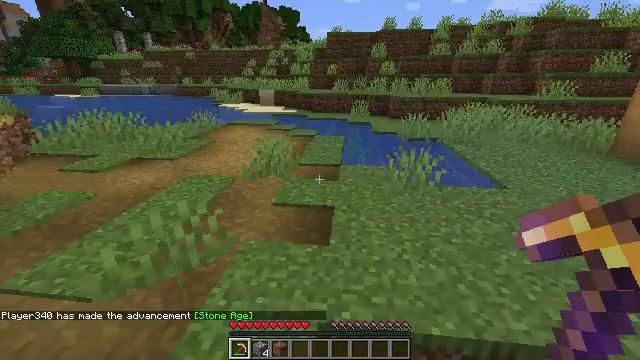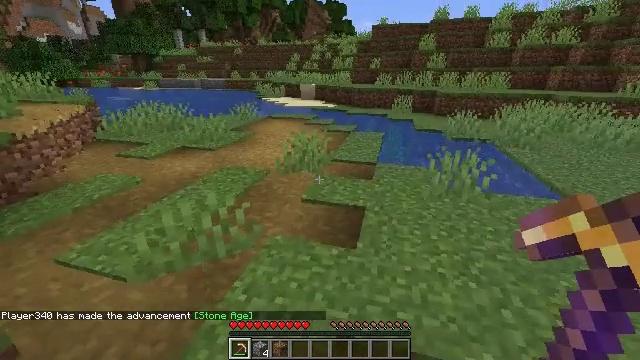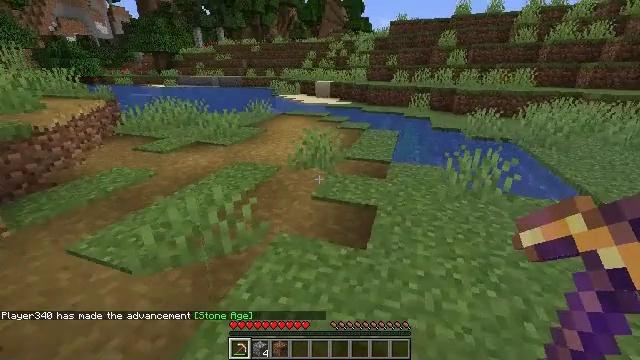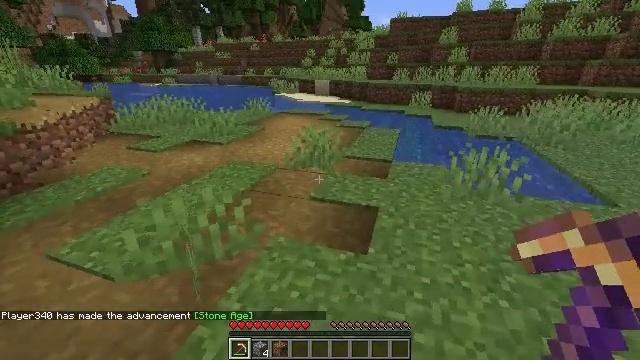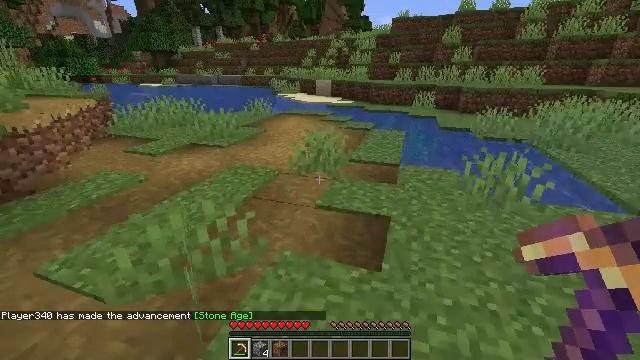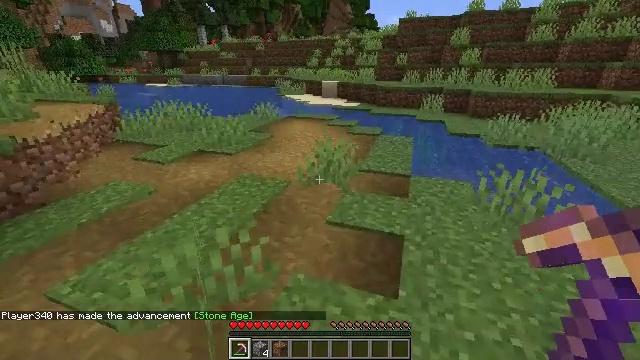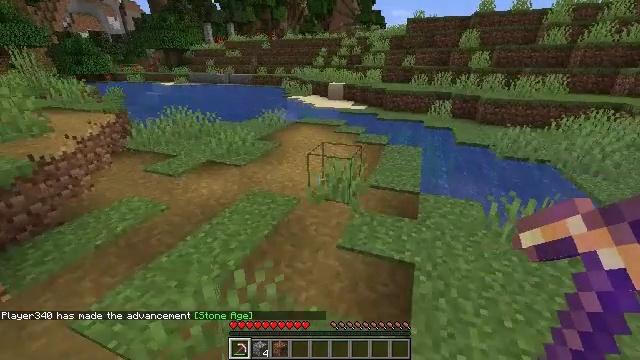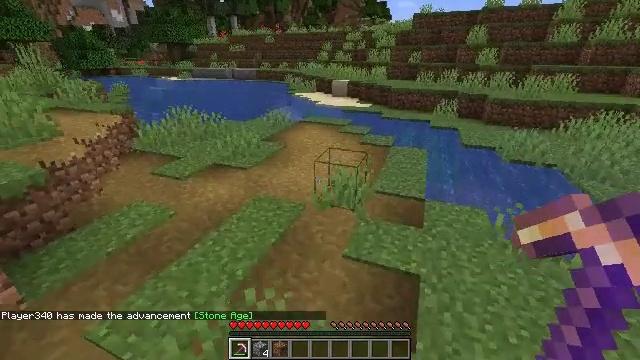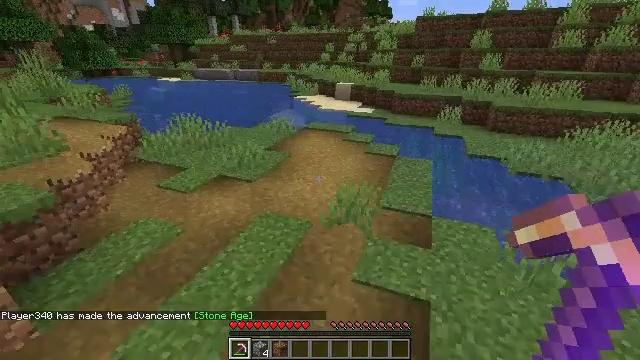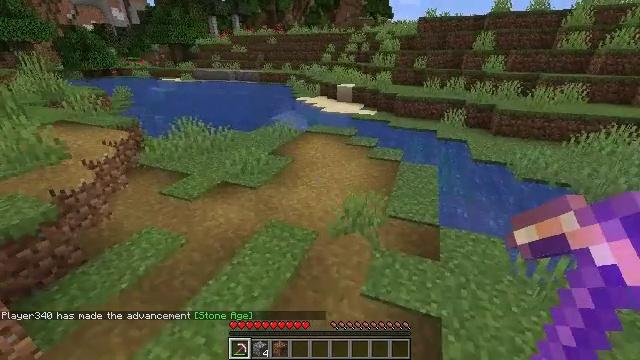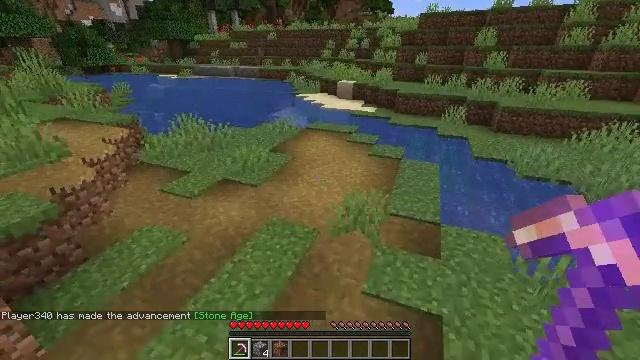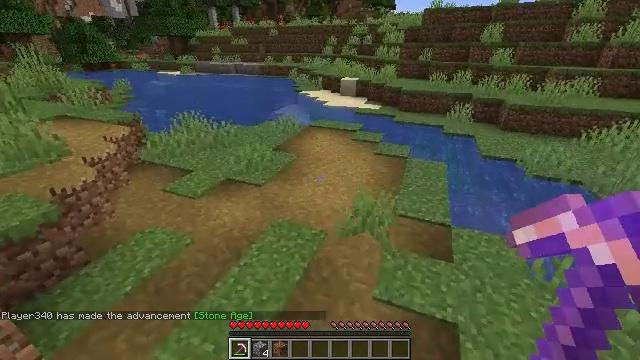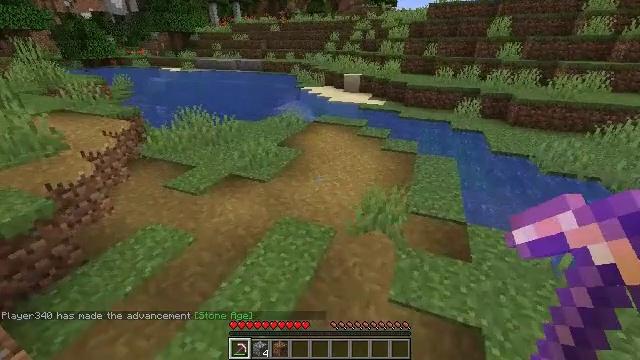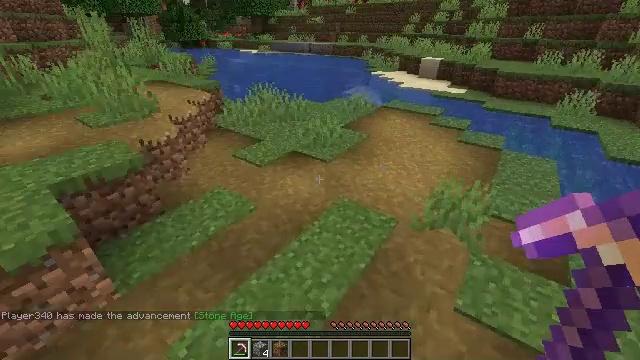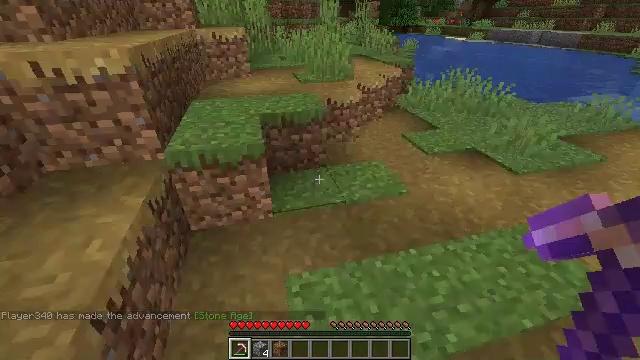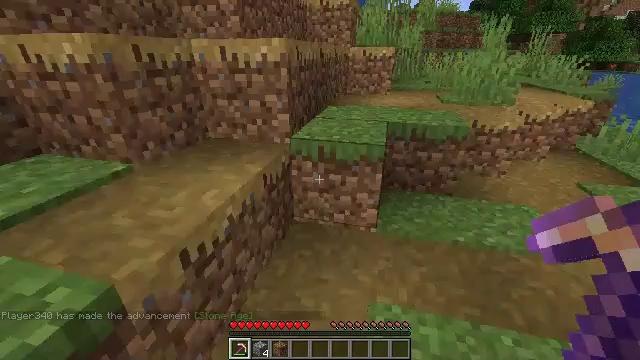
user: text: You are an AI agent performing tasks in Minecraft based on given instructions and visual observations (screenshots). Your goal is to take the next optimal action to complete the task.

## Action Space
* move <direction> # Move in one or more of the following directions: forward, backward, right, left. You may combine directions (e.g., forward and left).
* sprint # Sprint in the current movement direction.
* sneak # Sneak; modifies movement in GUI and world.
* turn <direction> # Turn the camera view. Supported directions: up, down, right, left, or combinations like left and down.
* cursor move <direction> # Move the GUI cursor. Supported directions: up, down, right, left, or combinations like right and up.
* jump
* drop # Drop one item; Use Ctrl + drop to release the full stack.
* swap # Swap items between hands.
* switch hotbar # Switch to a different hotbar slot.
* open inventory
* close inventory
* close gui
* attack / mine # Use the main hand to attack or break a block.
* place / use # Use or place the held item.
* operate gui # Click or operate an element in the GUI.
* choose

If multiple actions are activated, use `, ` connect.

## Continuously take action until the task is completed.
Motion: motion action
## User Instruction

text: Gather stripped oak wood for building.
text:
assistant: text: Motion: move forward and move left, turn left and down, jump
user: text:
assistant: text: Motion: move forward and move left, turn left, jump
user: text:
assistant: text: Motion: move forward and move left, jump
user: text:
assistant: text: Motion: move forward and move left, jump
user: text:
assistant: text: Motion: move forward and move left, jump
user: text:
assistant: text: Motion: move forward and move left, turn left, jump
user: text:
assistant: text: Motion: move forward and move left, turn down, jump
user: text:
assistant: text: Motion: move forward and move left, jump
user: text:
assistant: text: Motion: move forward and move left, jump
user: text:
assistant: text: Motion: move forward and move left, jump
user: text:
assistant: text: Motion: move forward and move left, jump
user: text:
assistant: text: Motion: move forward and move left, jump
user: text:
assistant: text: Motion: move forward and move left, turn left and down, jump
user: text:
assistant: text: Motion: move forward and move left, turn left and down, jump
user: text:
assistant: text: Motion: move forward and move left, turn left and up, jump
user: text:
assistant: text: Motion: move forward and move left, turn left and up, jump
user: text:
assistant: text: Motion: move forward, turn up, jump
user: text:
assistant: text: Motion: move forward, jump
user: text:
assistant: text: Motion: move forward, jump
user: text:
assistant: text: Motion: move forward, jump
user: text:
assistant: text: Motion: move forward, jump
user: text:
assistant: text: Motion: move forward, jump
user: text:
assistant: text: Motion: move forward, turn left and down, jump
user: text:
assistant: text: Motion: move forward, turn left, jump
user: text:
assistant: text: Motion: move forward, turn left and up, jump
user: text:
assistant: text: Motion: move forward, turn left, jump
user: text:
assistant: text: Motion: move forward, turn left and up, jump
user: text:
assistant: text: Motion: move forward, turn left and up, jump
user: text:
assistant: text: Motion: move forward, turn left and up, jump
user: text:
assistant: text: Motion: move forward, jump